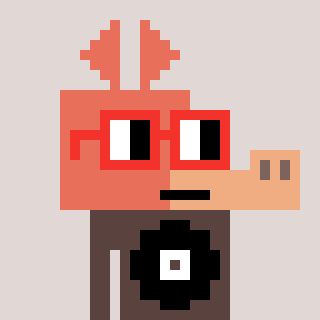
a pixel art character with square red glasses, a aardvark-shaped head and a darkbrown-colored body on a warm background